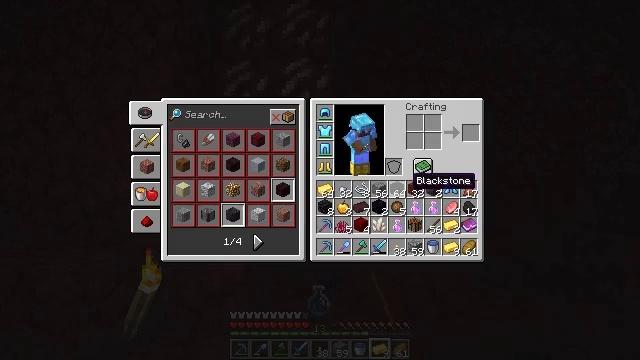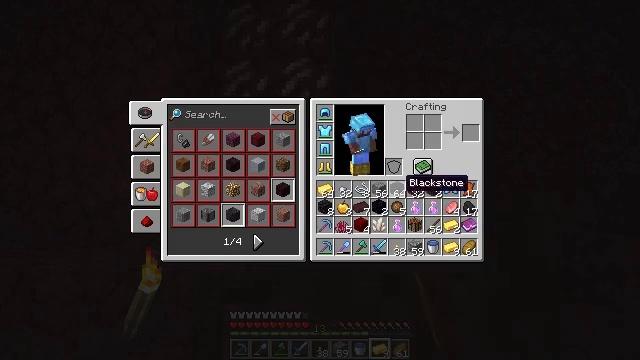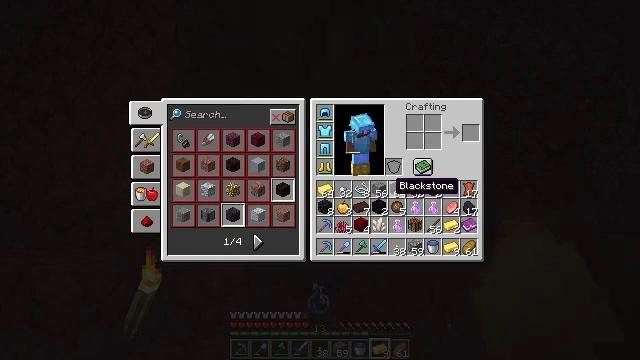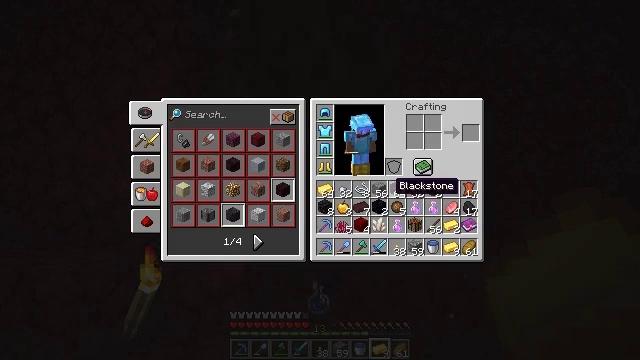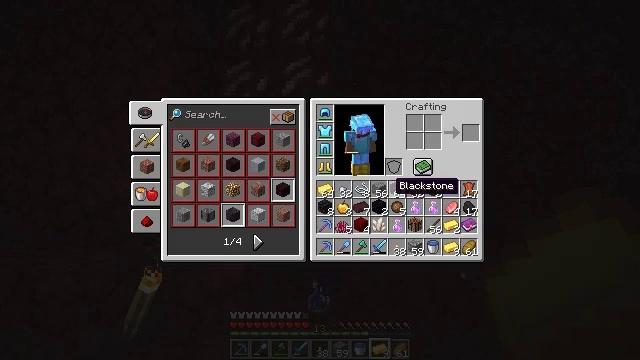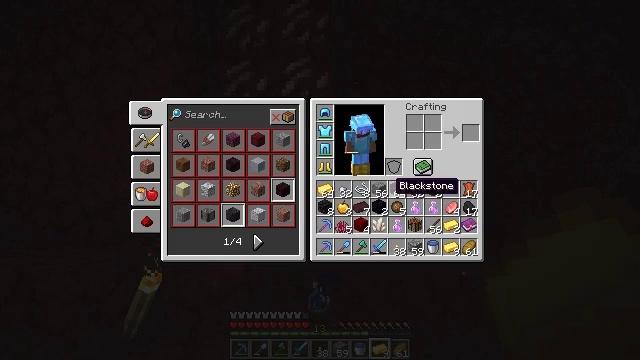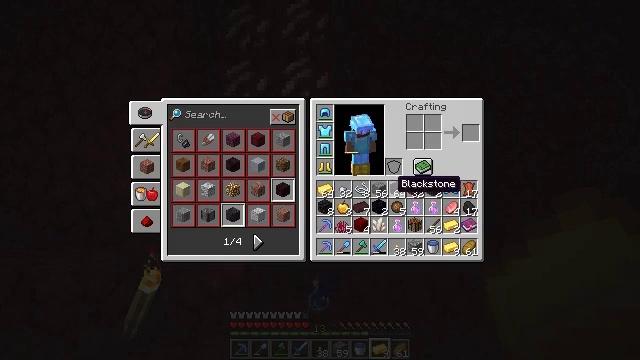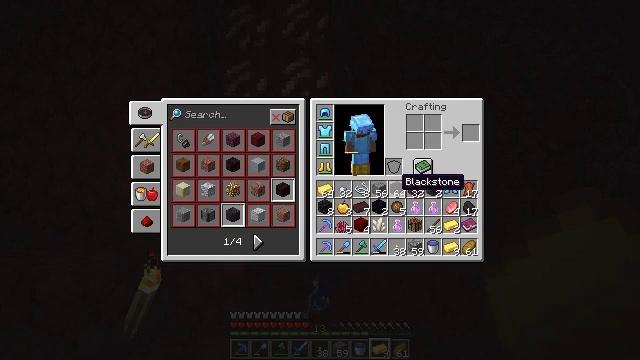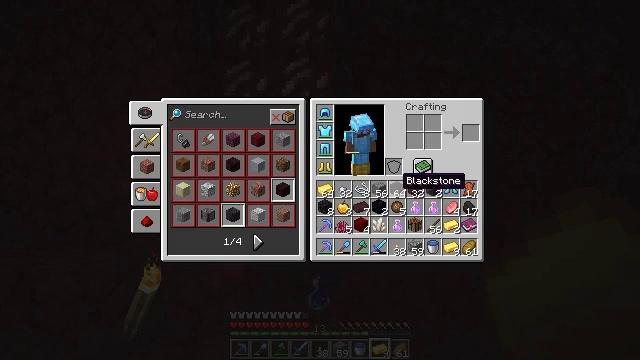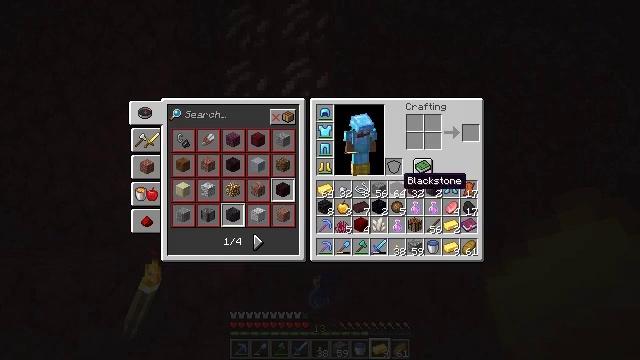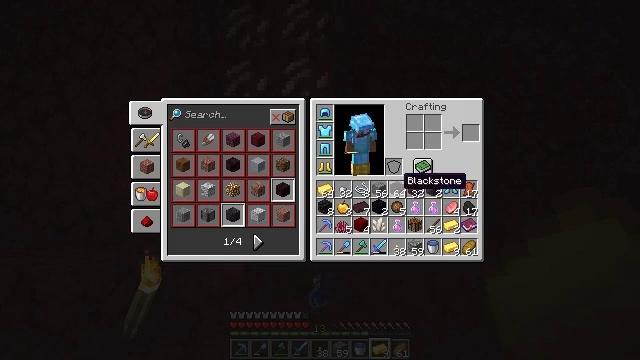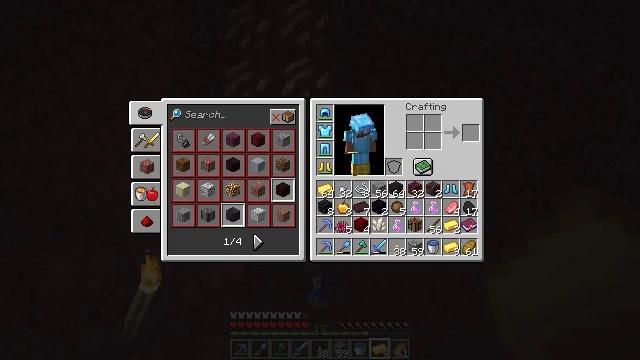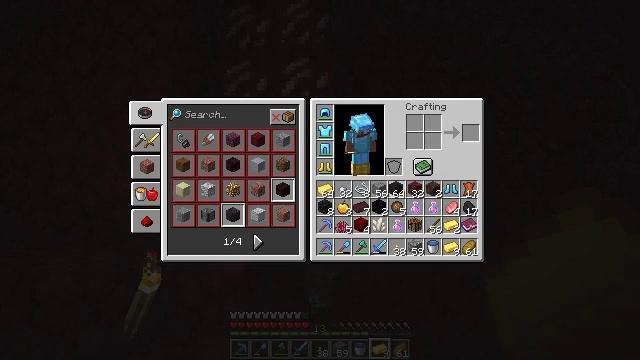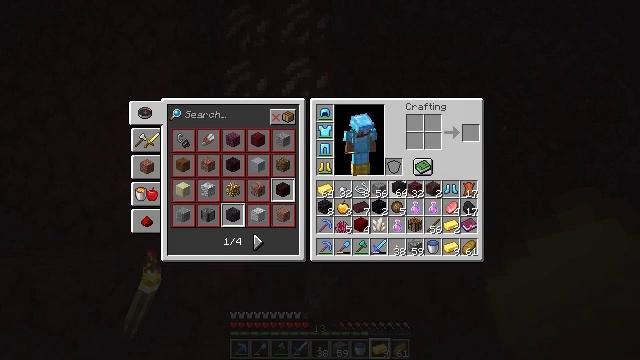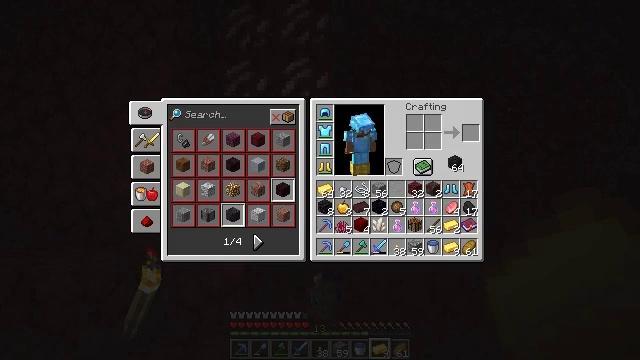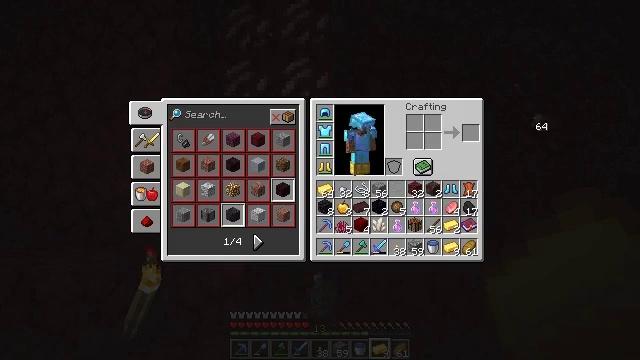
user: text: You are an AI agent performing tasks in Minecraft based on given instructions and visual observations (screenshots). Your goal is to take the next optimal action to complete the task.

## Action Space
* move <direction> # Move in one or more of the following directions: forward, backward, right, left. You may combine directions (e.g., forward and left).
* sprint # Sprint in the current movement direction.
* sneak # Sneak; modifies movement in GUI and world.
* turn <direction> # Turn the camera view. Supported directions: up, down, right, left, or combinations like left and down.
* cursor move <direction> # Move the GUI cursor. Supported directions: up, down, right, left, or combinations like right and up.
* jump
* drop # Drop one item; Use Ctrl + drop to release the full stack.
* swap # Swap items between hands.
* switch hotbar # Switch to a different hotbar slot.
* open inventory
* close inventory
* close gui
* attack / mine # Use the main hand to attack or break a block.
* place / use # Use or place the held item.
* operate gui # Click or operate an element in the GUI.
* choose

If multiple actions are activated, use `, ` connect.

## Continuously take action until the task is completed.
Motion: motion action
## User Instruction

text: Remove a blackstone from the inventory.
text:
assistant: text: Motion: cursor move left, open gui
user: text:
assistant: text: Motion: cursor move left
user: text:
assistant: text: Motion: no_op
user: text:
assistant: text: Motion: no_op
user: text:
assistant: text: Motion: no_op
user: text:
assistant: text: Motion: no_op
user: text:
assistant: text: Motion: no_op
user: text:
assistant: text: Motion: no_op
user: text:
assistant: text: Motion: no_op
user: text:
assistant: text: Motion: no_op
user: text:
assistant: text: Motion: operate gui
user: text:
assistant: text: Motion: operate gui
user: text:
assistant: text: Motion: operate gui
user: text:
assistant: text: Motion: cursor move right and up
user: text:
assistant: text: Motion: cursor move right and up
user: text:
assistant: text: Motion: cursor move right and up
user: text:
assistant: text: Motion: operate gui
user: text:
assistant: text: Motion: operate gui
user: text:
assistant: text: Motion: no_op
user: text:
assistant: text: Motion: cursor move left and down
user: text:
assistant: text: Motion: cursor move left and down
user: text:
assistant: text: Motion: cursor move left and down
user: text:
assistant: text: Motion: cursor move left
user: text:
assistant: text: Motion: no_op